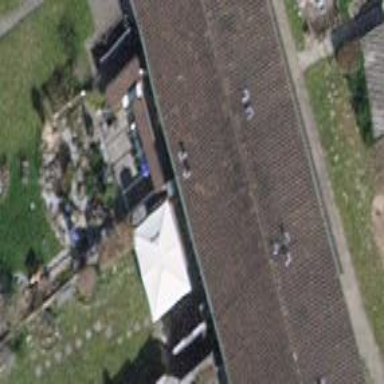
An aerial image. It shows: Gabled house with pitched roof.